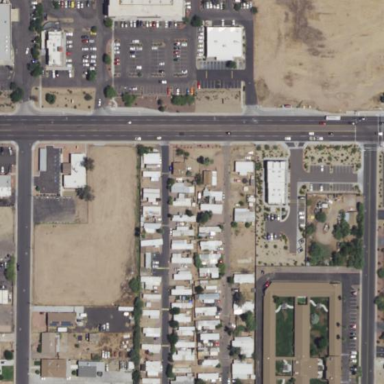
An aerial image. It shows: Mobile residential area.